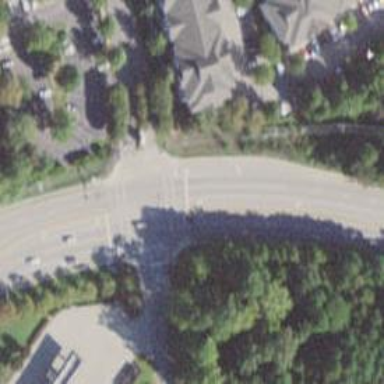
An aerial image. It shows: Uncontrolled footway crossing with lines marking the way.